Question: How do I make Firebug catch a reference error?
Using Firefox with Firebug enabled I wasted time trying to figure out what was wrong with my HTML/jQuery page.
Then I went to Chrome and used its DevTools, and sure enough there it was, an "Uncaught ReferenceError" that's causing some elements not to show.
The code is:
'''
final_date_from = '2014-01-01';
$("#notice").html(' (' + final_date_from + " to " + final_date_to + ") ");
'''
(as you can see I've not set the 'final_date_to' variable.)
What I see in the Chrome DevTools:

I created a <URL> demonstrating the error.
Why doesn't this get caught in Firebug?
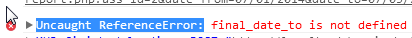
Answer: Make sure you have the option Show JavaScript Errors enabled:

Then you'll see a similar error message within the <URL>: